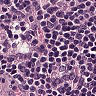
Metastatic tissue present: no